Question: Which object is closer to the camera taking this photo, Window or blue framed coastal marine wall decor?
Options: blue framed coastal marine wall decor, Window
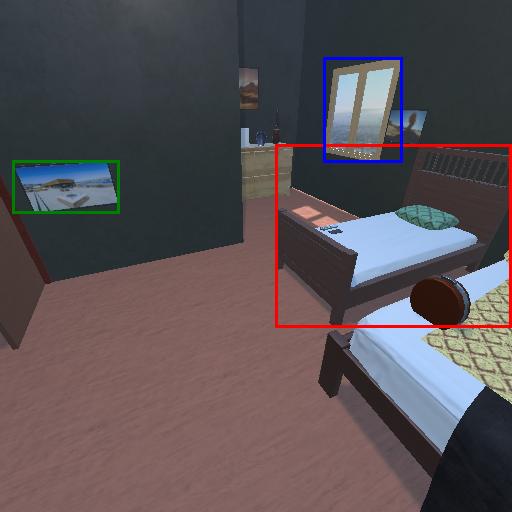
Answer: blue framed coastal marine wall decor